Aerial crown-view tile of a tropical tree (Barro Colorado Island, Panama), acquired 20250124:
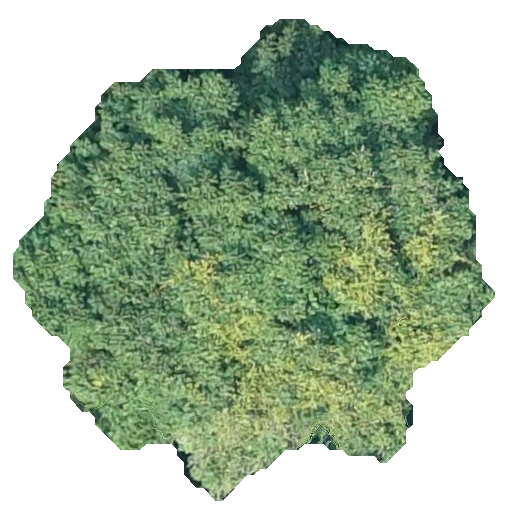
Species: Tachigali panamensis
GBIF accepted scientific name: Tachigali panamensis
Crown area: 228.277 m²